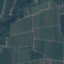
Land use / land cover: PermanentCrop